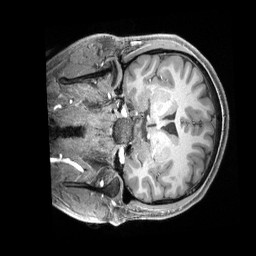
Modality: T1w
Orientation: coronal
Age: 29
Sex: male
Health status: healthy
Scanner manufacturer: siemens
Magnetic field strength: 3 T
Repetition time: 2.4 s
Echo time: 0.00228 s